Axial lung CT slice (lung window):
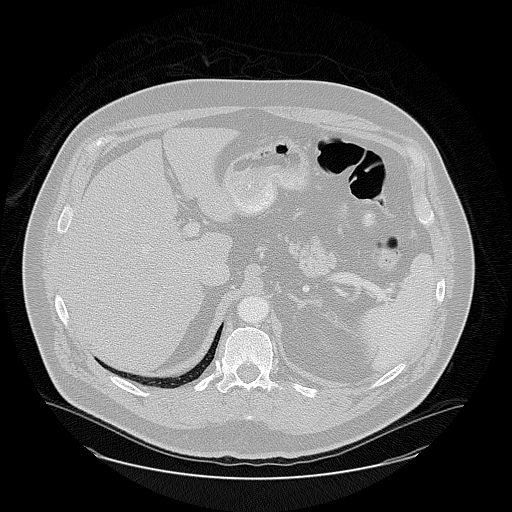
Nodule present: no